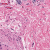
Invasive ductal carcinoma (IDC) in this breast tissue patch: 0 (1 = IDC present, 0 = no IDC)